Interaction volume radius: 5 \u00c5
Interaction volume height: 35 \u00c5
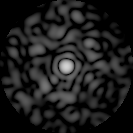
Disorder parameter: 0.8355